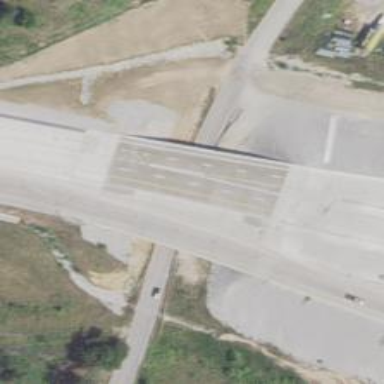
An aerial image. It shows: Beam-structured bridge on motorway.